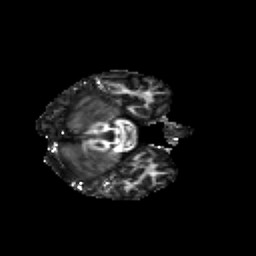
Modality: FA
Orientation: axial
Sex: male
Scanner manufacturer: siemens
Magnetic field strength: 3 T
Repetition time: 5 s
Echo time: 0.071 s